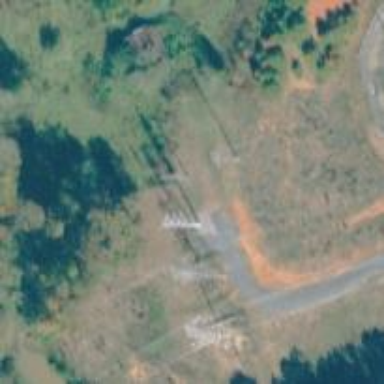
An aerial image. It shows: Power tower.